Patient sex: F
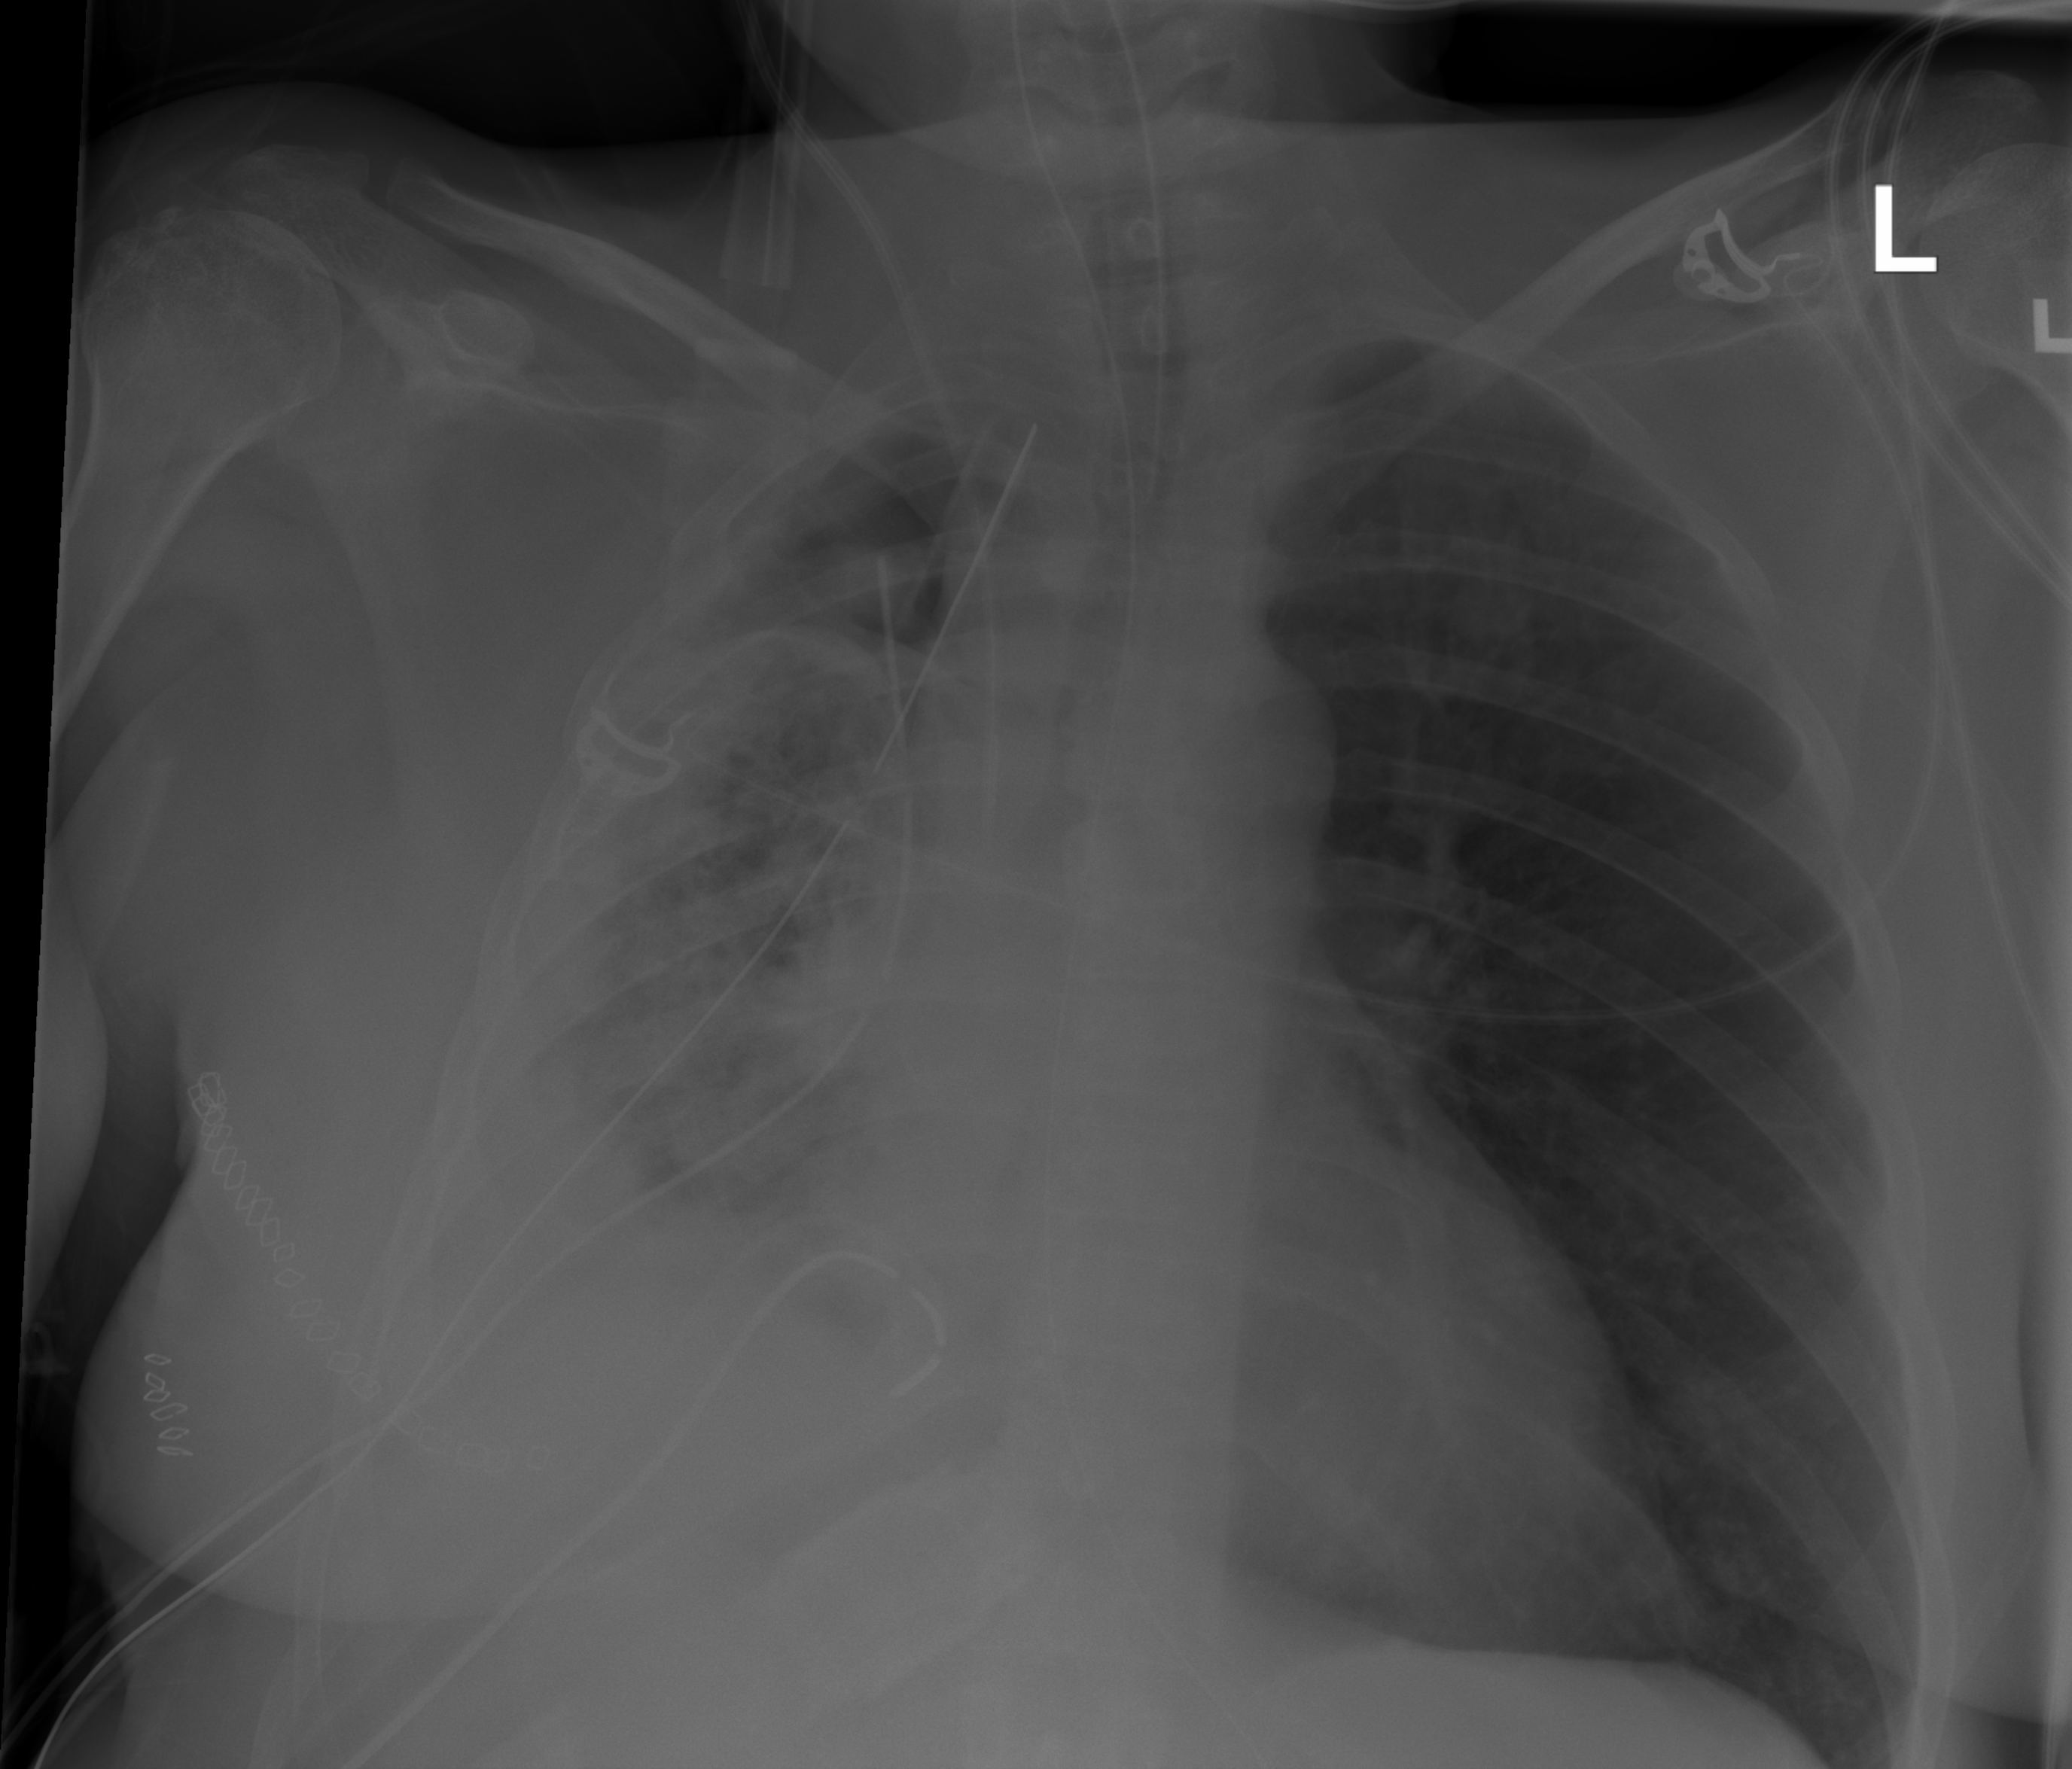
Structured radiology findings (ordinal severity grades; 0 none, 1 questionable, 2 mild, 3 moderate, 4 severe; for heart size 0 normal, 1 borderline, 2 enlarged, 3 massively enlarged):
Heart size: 0
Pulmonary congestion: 0
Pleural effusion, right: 2
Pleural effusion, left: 0
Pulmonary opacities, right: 2
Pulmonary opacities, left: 0
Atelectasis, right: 3
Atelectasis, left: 0